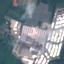
Land use / land cover class: Industrial